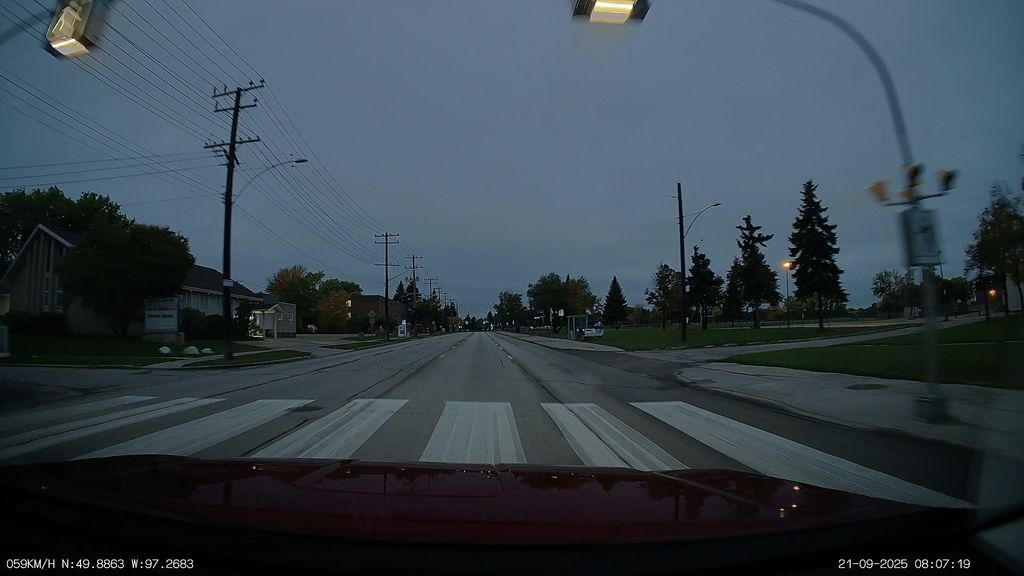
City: winnipeg